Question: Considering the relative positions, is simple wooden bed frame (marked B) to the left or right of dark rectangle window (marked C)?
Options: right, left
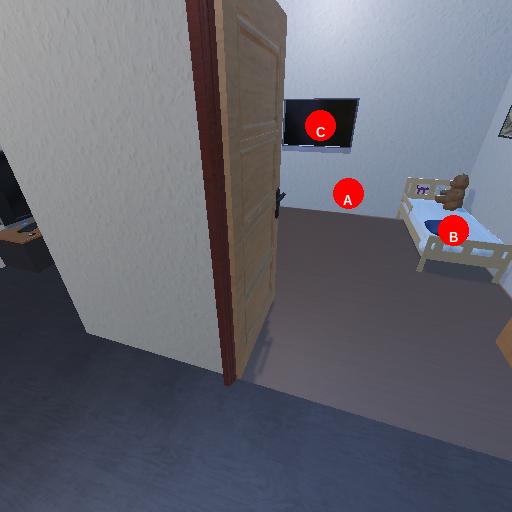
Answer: right